Interaction volume radius: 10 \u00c5
Interaction volume height: 20 \u00c5
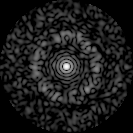
Disorder parameter: 0.8506